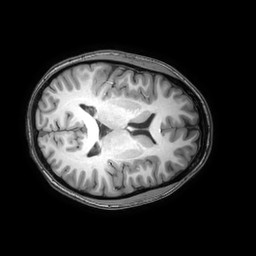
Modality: T1w
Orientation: axial
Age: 21
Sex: female
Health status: healthy
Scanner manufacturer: philips
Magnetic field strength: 3 T
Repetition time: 0.0079 s
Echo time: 0.0035 s